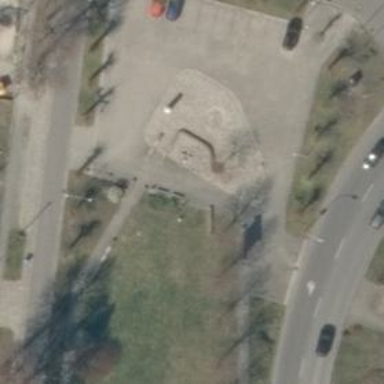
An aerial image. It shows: Beautiful fountain.